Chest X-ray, AP view. Patient: 52 years old, sex M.
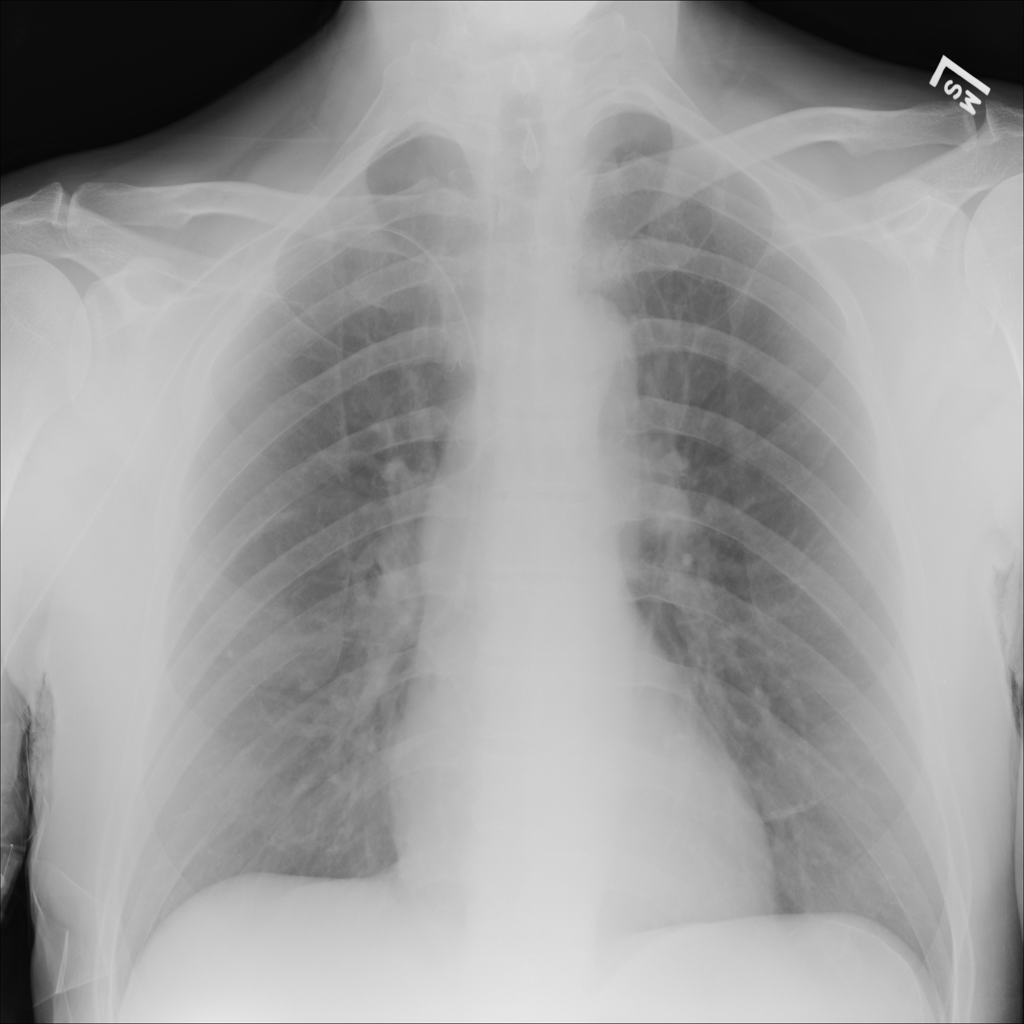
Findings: No Finding